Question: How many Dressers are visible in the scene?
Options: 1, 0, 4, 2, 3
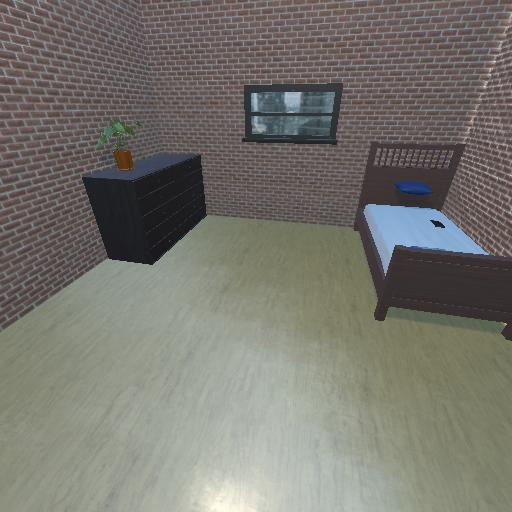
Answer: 1